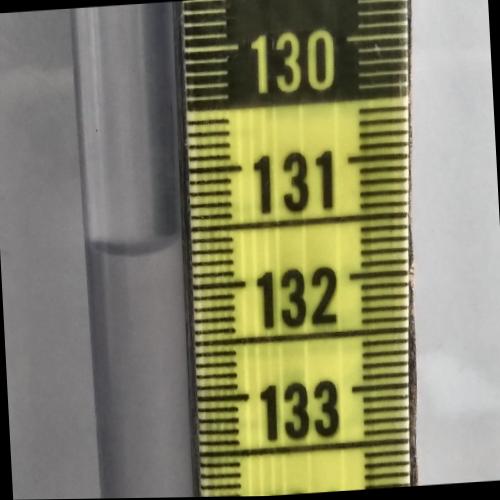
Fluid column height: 131.7 cm